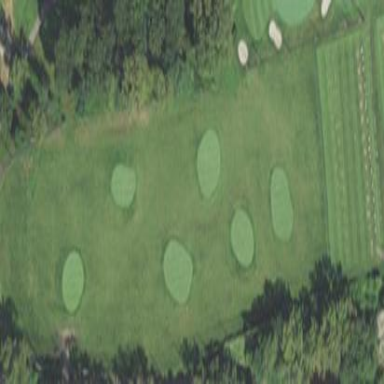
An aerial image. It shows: Driving range for golf on grass.